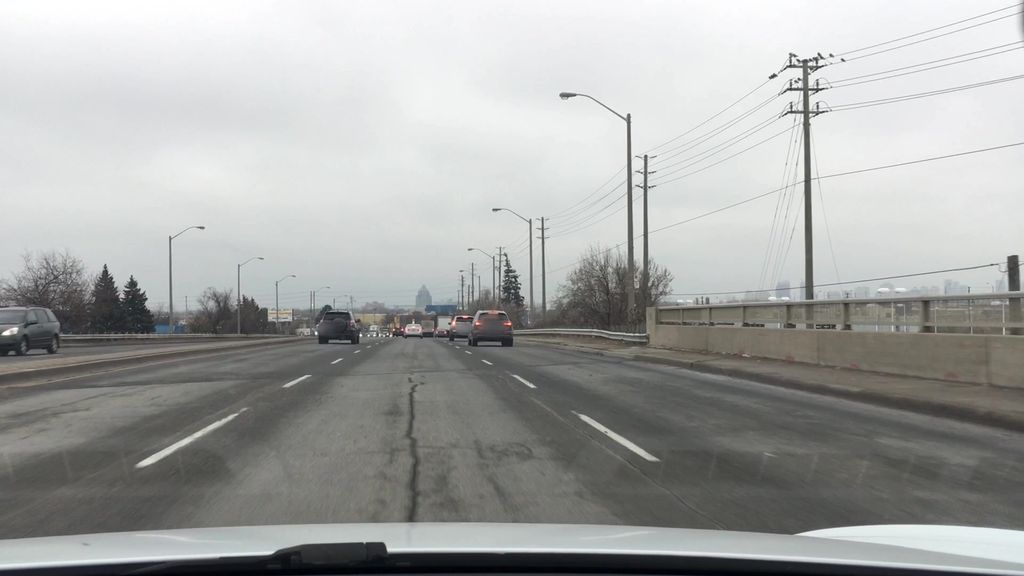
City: toronto